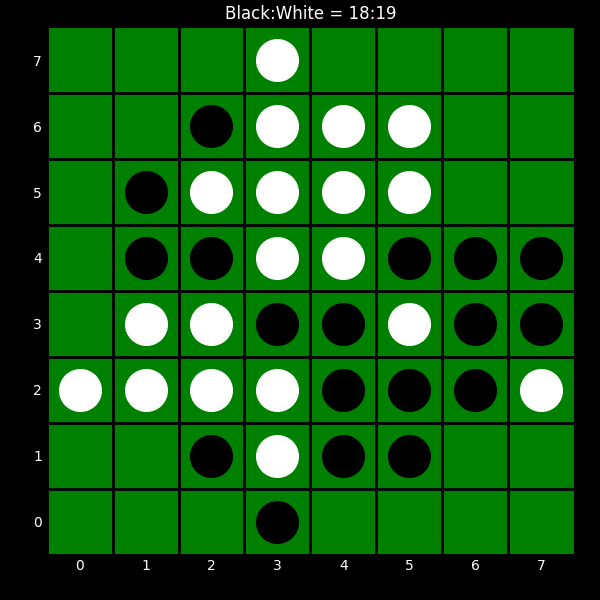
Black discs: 18
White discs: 19